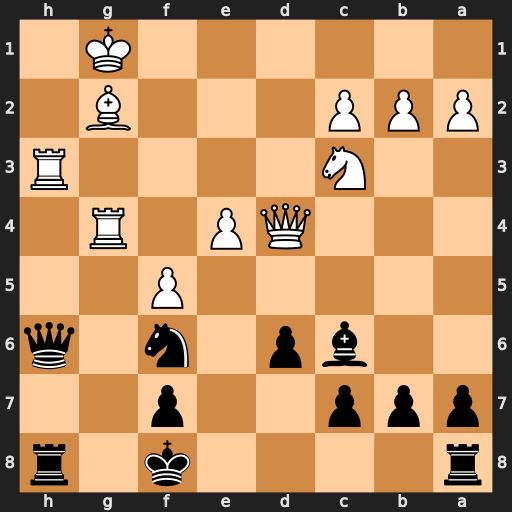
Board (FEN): r4k1r/ppp2p2/2bp1n1q/5P2/3QP1R1/2N4R/PPP3B1/6K1
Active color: b
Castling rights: -
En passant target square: -
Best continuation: Qc1+ Nd1 Rxh3